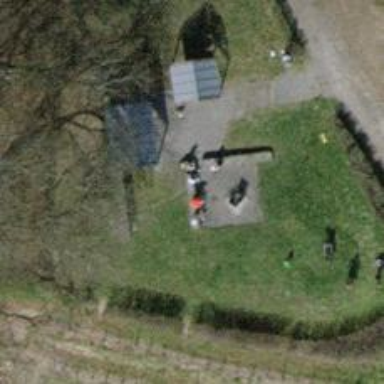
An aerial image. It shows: Bench.